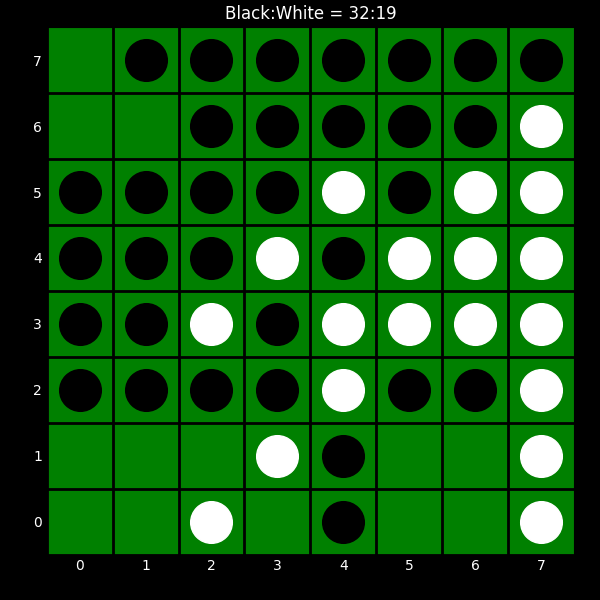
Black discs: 32
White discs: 19